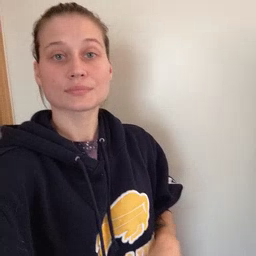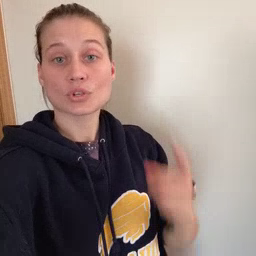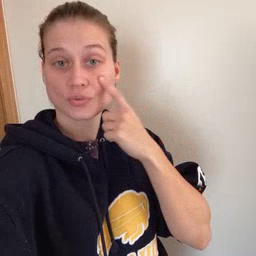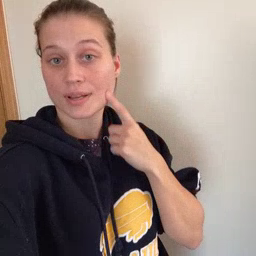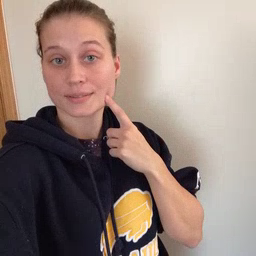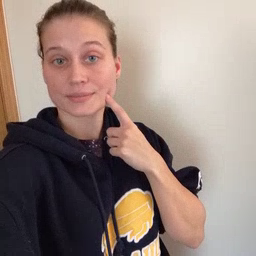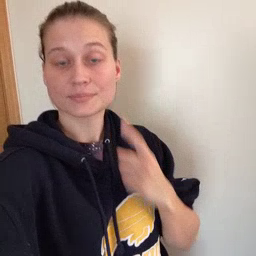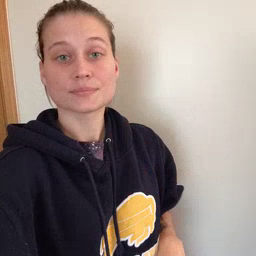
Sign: cry